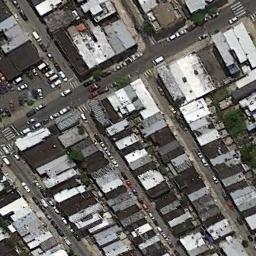
Label: residential